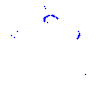
Particle: kaon